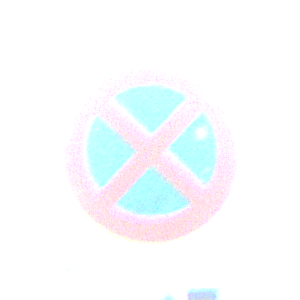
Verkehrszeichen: AbsolutesHalteverbot
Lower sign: MehrspurigeFahrzeuge4
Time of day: Night
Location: Outdoor (Nature)
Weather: PartlyCloudy
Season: NotSpecified
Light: Natural